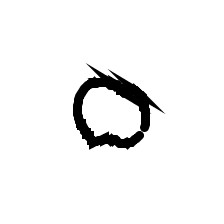
Shape: circle